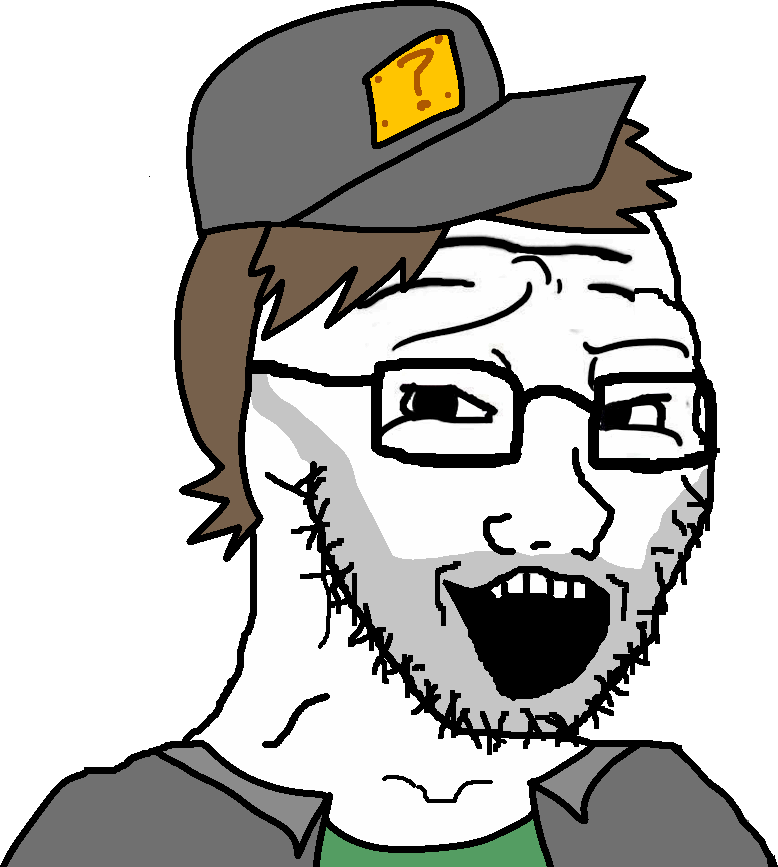
Label: 5_Soyjak